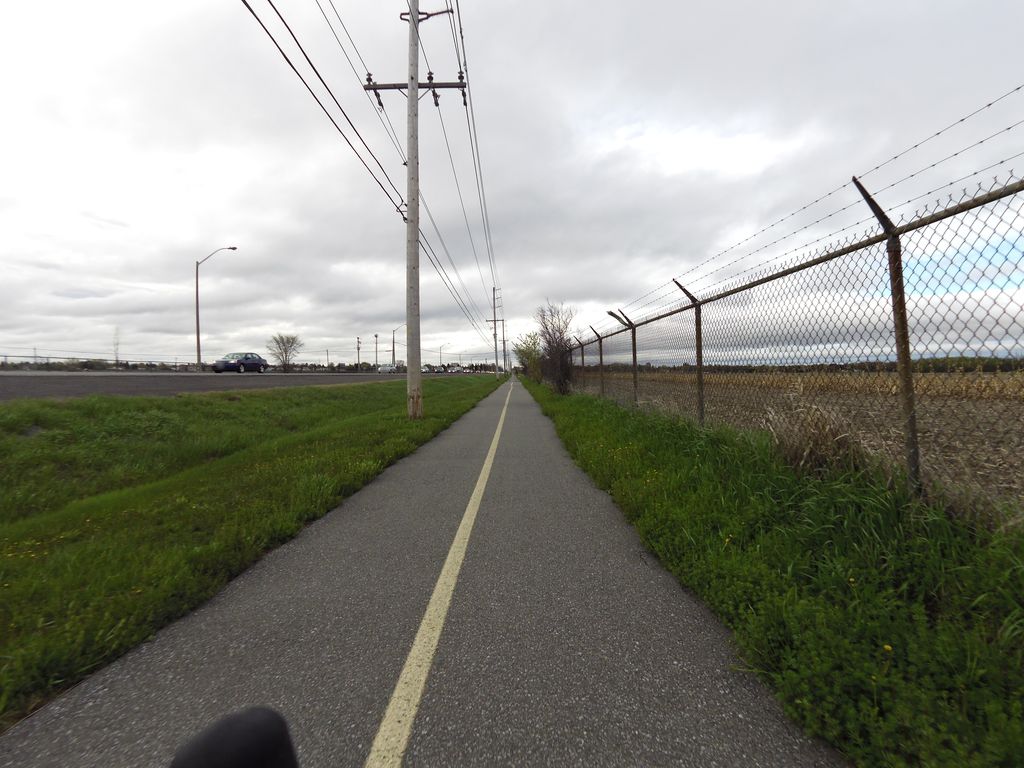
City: ottawa-gatineau